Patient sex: F
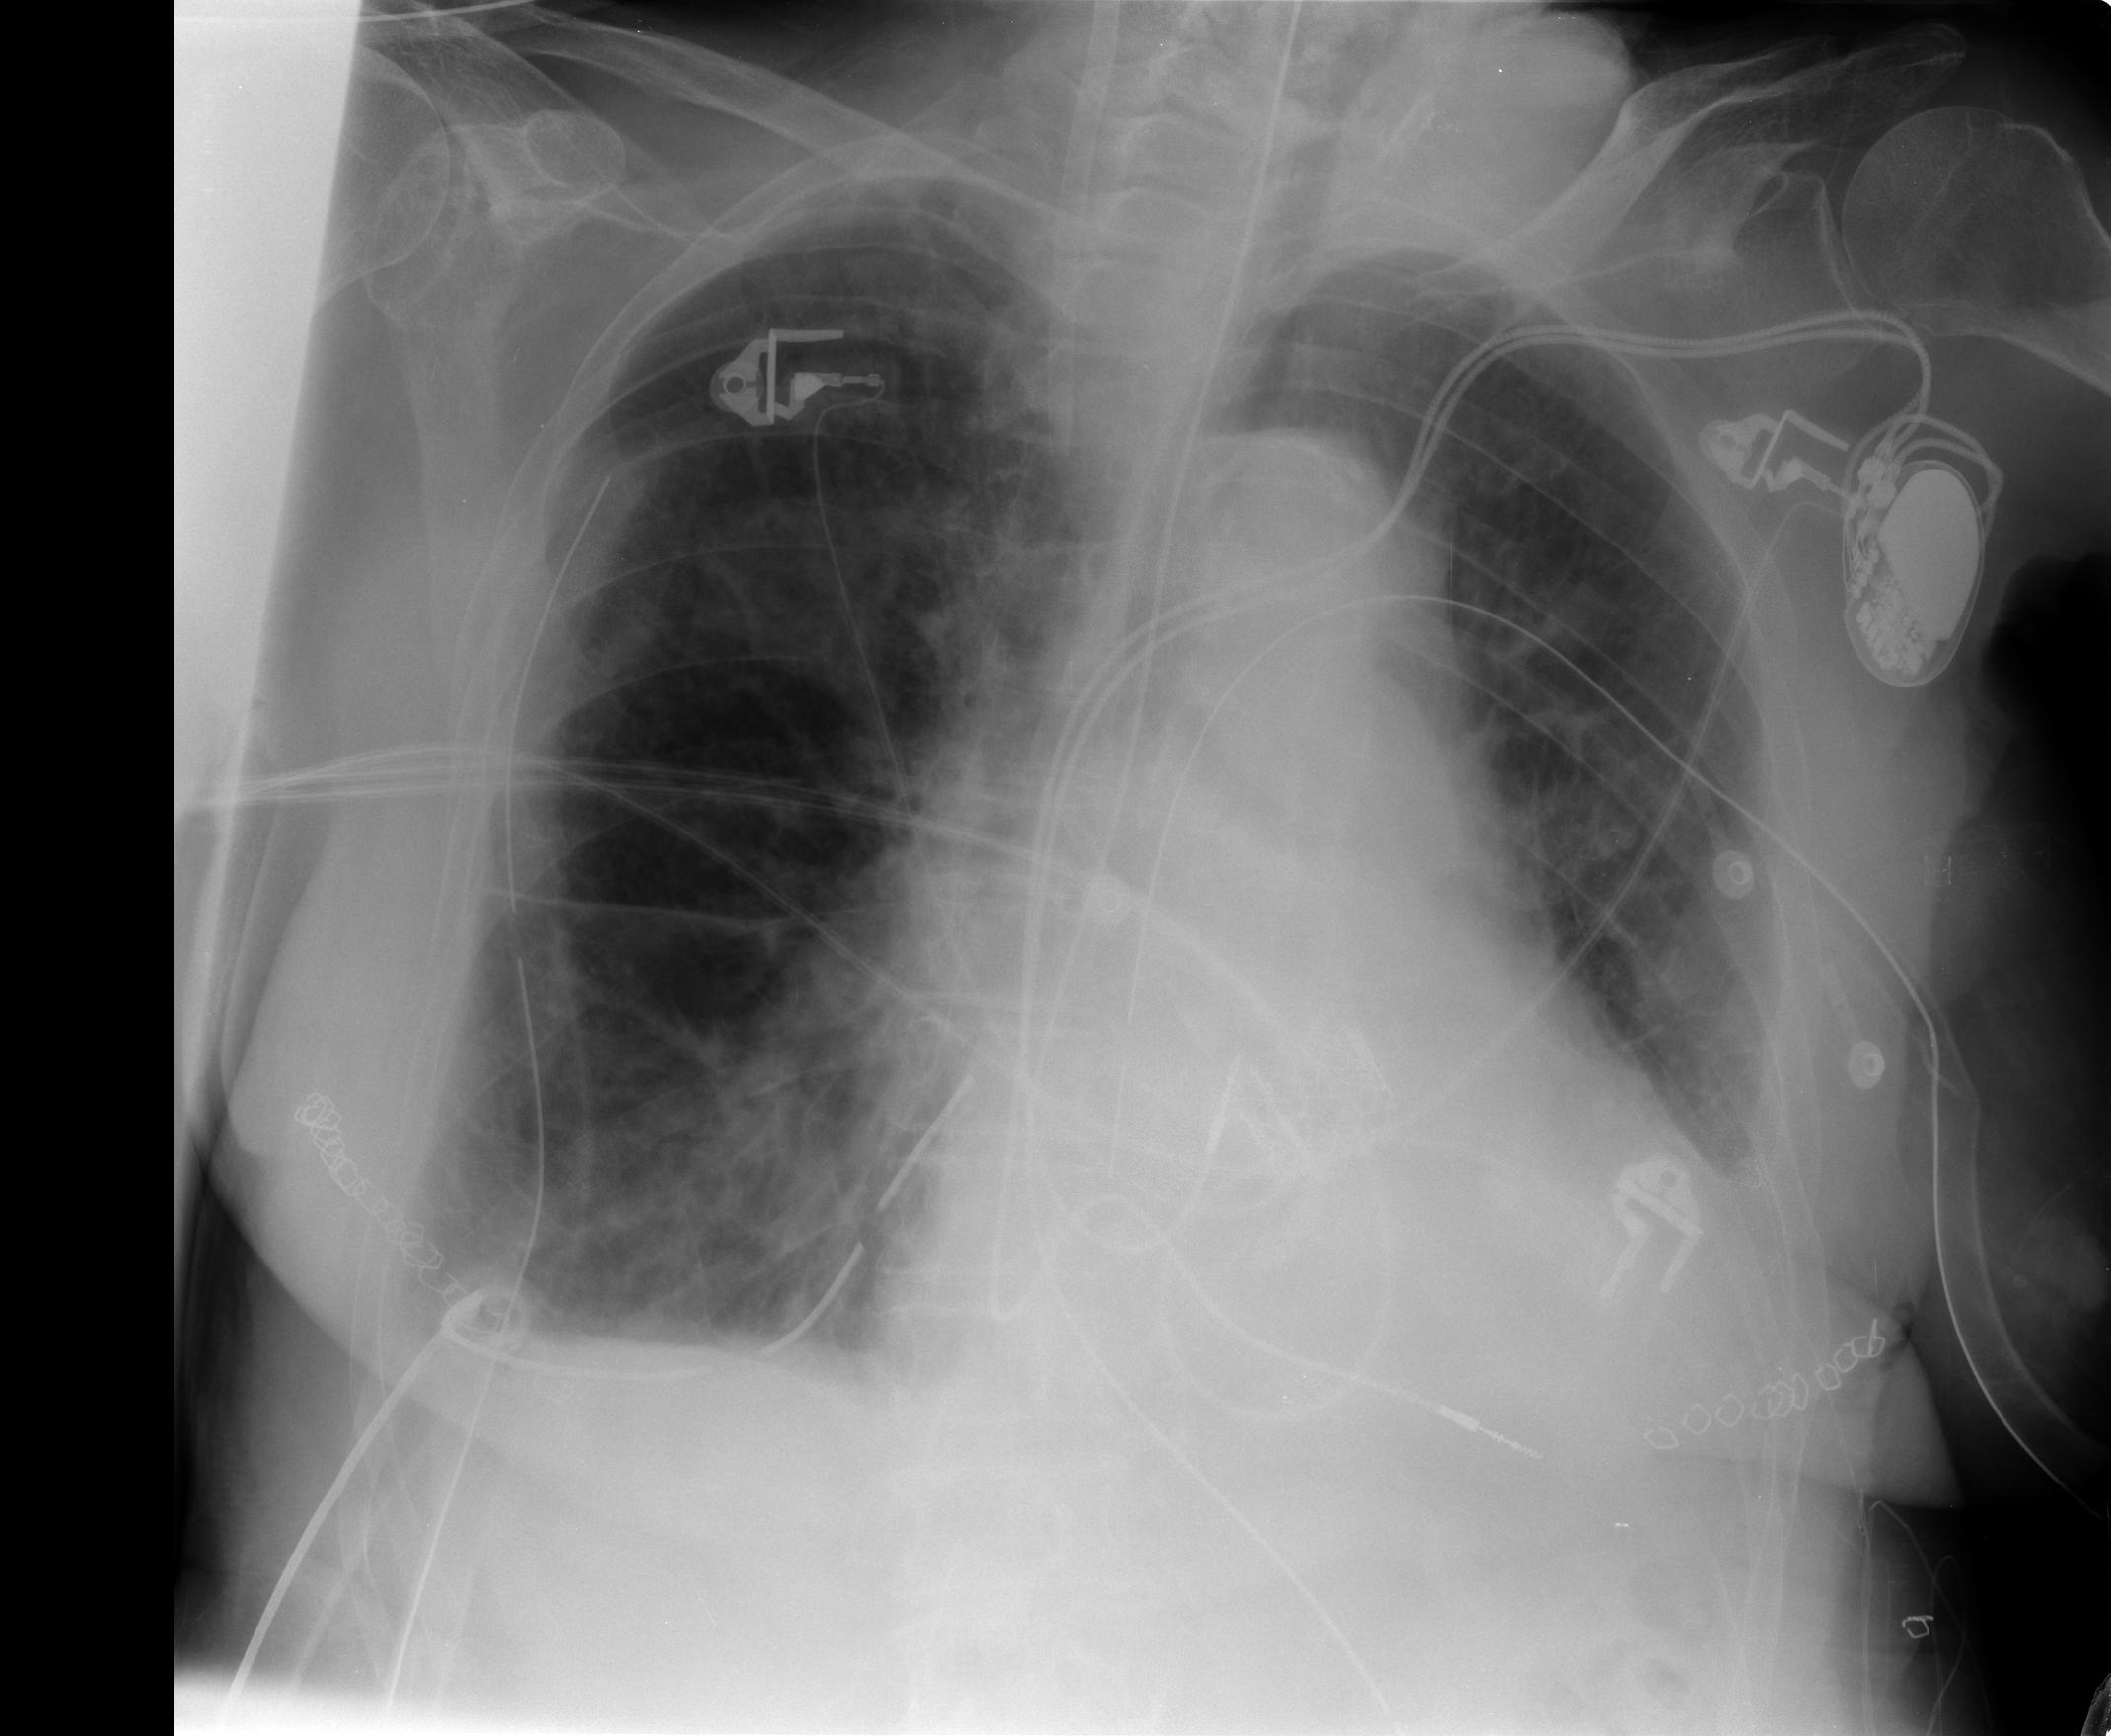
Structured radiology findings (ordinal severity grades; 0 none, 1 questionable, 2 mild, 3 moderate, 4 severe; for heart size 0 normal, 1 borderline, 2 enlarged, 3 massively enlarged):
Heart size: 2
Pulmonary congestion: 0
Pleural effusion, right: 1
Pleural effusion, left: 2
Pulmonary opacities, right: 1
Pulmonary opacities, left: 1
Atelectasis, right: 2
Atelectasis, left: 2